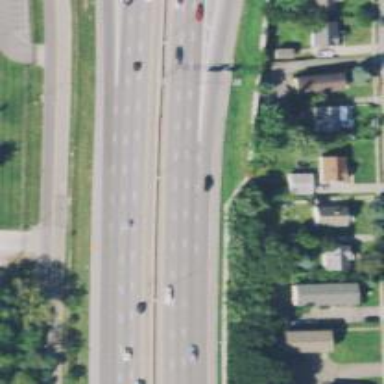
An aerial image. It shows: Road with dash markings.